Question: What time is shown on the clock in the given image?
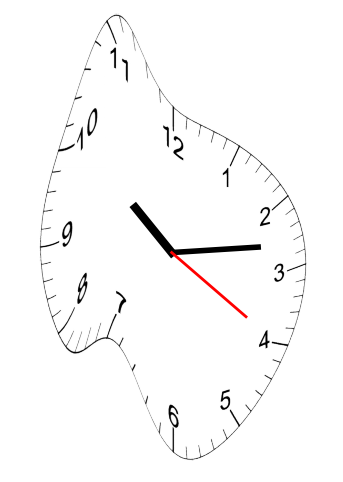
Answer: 10:13:20